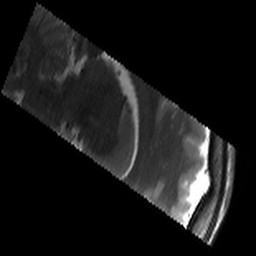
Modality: T2w
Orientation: sagittal
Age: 22
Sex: male
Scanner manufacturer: siemens
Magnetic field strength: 3 T
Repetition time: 8.02 s
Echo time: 0.08 s